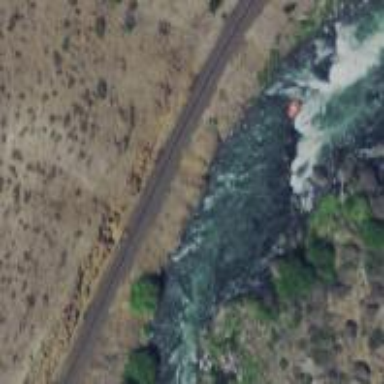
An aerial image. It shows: Scene featuring rapids in waterway.